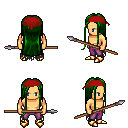
a pixel art fantasy rpg character, male body template, human, tanned skin, black tattered cape, magenta pants, green extra-long hairstyle, red bandana, gold boots, spear, four views (front, back, left, right), 2x2 character sprite sheet, small pixel art, hard edges, no anti-aliasing